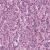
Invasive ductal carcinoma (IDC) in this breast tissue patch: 1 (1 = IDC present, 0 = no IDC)